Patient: sex M, age 40
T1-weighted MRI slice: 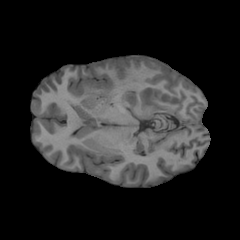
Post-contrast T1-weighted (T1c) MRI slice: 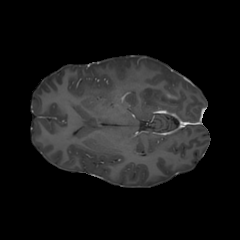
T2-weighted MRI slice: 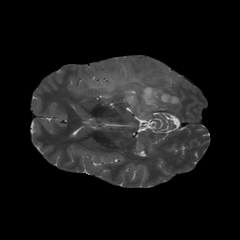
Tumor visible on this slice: yes
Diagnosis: Astrocytoma, IDH-mutant
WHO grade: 3